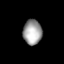
Tissue: lung
Cell type: Endothelial cells
Senescence score: 0.5845
Nuclear area (px): 455
Mean DAPI intensity: 160.789